Interaction volume radius: 10 \u00c5
Interaction volume height: 15 \u00c5
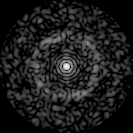
Disorder parameter: 0.8168